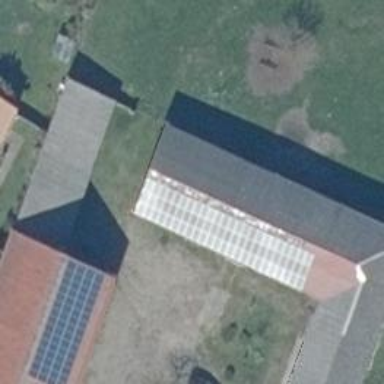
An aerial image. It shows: Solar photovoltaic panel generator producing electricity as small installation.